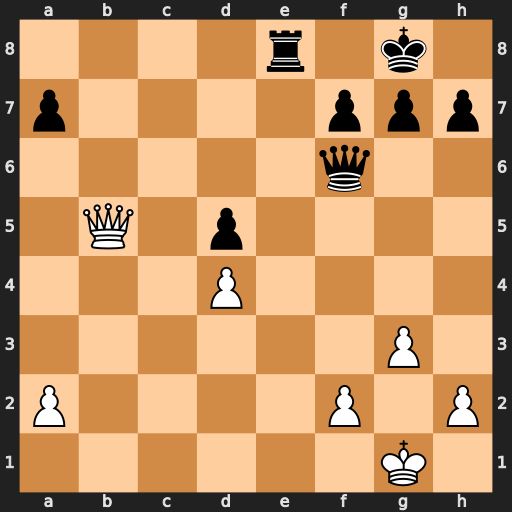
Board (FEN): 4r1k1/p4ppp/5q2/1Q1p4/3P4/6P1/P4P1P/6K1
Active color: w
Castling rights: -
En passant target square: -
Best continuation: Qxe8#